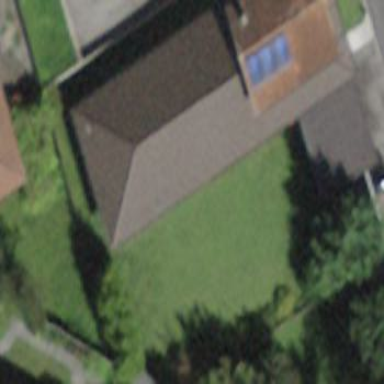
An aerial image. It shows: Hut.